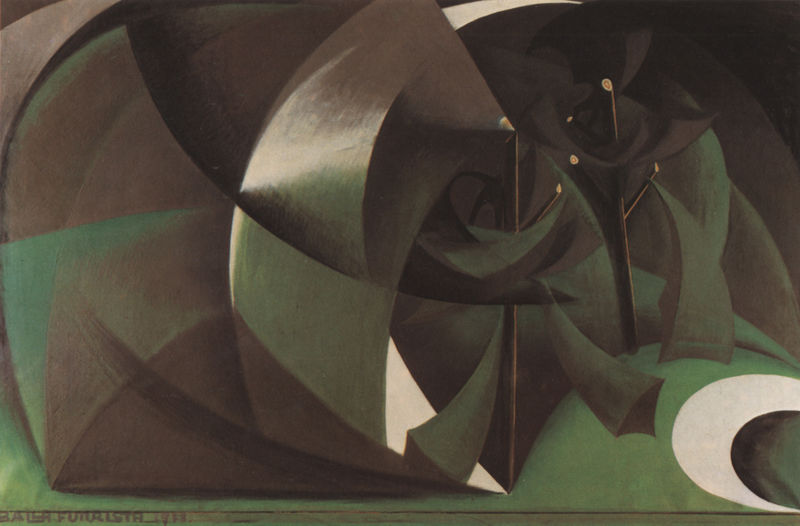
Titel: Taglio del bosco o Alberi mutilati
Künstler: Giacomo Balla
Standort: Roma
Institution: (Privatsammlung)
Schlagwörter: baum, dunkel, schatten, weiß, bäume, grün, kubismus, landschaft, äste, bewegung, braun, grau, schwarz, rose, ast, stamm, zweige, wald, kreis, rund, bogen, italien, moderne, abstrakt, modern, formen, linien, metall, abstraktion, sog, bögen, futurismus, futuristisch, linie, form, halbmond, mondsichel, sichel, dynamik, kreise, kugeln, geometrisch, geometrie, geschwindigkeit, avantgarde, schnitte, balla, sphären, giacomo balla, futurista, balea, schnittkanten, scjmitte